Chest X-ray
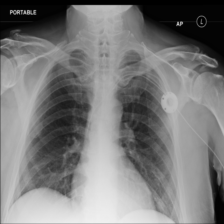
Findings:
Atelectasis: negative
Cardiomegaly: negative
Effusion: negative
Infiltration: negative
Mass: negative
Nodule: negative
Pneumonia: negative
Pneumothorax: negative
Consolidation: negative
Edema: negative
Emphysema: negative
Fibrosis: negative
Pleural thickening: negative
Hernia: negative